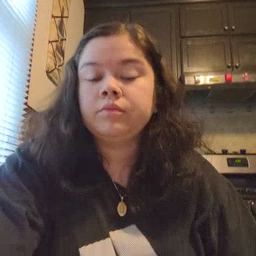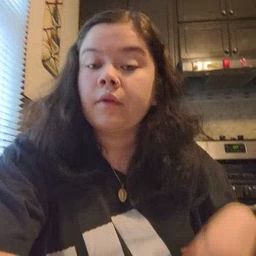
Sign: finger